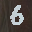
Label: 6